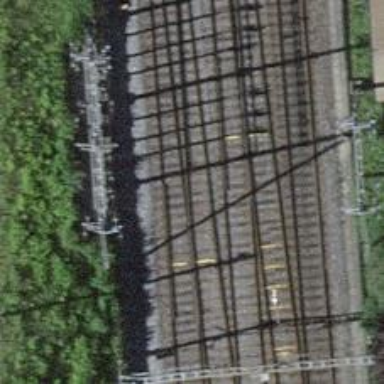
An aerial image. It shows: Siding railway track with electrified contact line.